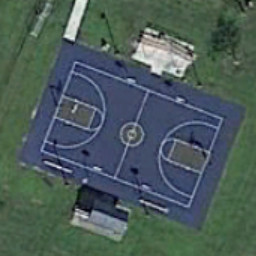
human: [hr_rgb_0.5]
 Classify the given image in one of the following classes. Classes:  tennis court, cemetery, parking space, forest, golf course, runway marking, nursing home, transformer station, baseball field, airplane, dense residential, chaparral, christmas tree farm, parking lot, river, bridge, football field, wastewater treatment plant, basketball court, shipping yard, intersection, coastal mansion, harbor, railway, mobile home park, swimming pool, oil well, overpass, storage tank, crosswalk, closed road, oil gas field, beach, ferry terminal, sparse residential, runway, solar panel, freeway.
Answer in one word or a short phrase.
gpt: basketball court